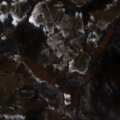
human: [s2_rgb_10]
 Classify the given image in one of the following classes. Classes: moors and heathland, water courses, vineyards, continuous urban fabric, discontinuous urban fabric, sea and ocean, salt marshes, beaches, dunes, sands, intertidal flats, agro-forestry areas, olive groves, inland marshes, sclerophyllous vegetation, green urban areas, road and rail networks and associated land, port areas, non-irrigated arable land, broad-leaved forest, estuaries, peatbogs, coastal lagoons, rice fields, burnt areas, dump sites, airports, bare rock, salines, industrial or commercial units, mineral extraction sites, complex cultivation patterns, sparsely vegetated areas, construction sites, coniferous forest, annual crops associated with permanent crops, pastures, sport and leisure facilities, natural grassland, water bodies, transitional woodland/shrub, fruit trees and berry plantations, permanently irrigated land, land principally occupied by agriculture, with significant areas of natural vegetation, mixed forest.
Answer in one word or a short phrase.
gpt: complex cultivation patterns, land principally occupied by agriculture, with significant areas of natural vegetation, broad-leaved forest, transitional woodland/shrub